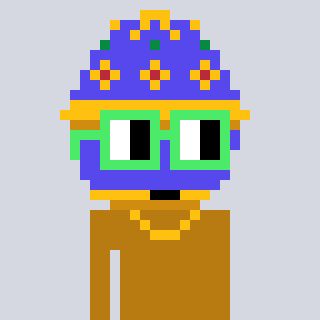
a pixel art character with square light green glasses, a faberge-shaped head and a gold-colored body on a cool background